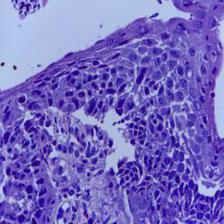
Diagnosis: OSCC